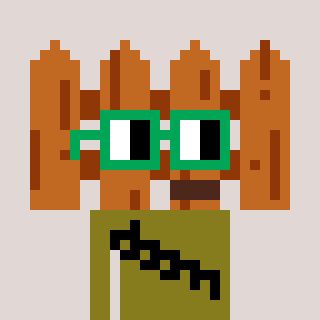
a pixel art character with square green glasses, a fence-shaped head and a gunk-colored body on a warm background